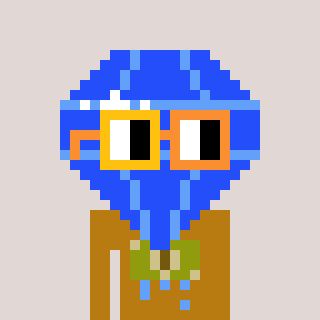
a pixel art character with square yellow and orange glasses, a blue diamond-shaped head and a gold-colored body on a warm background